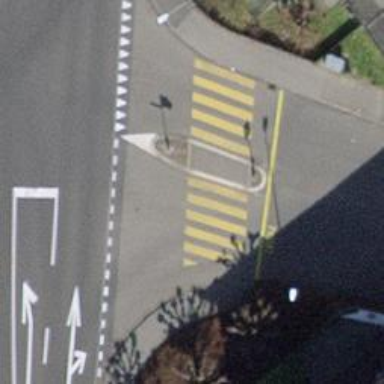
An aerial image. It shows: Marked zebra crossing with island in the middle.